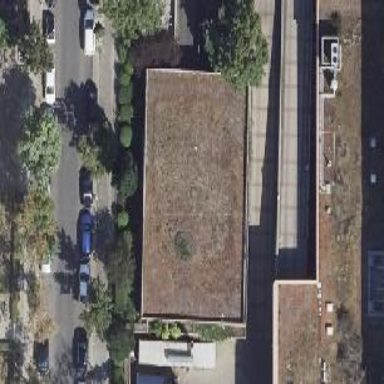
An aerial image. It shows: Multi-storey parking building with flat roof.